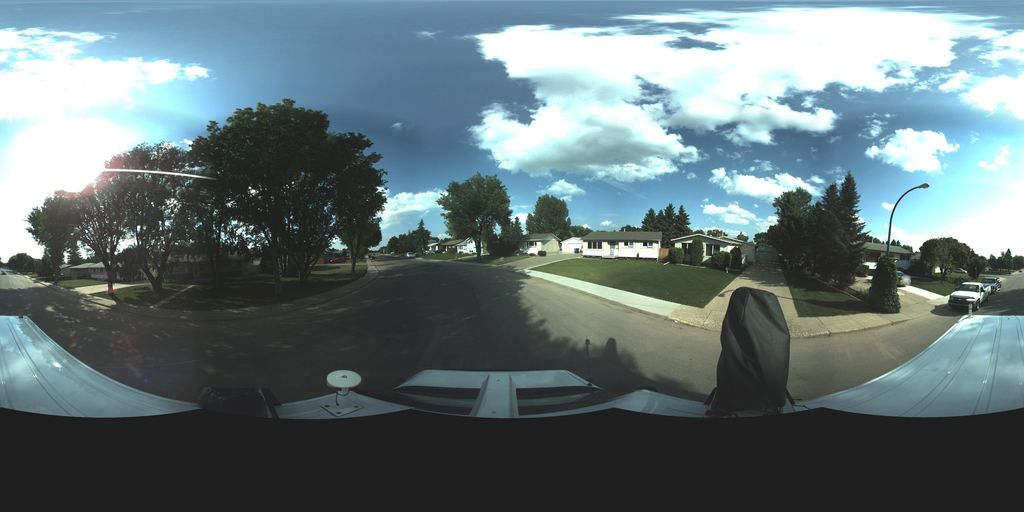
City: saskatoon